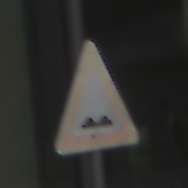
Verkehrszeichen: UnebeneFahrbahn
Umgebung: Outdoor, Urban
Tageszeit: MorningAfternoon
Wetter: PartlyCloudy
Licht: Natural
Jahreszeit: NotSpecified
Kontrast: HighContrast